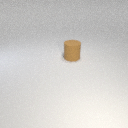
large brown rubber cylinder